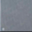
Piece: xx